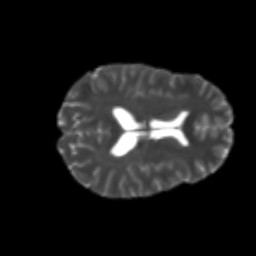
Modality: T2w
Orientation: axial
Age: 25
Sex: female
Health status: healthy
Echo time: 0.074 s